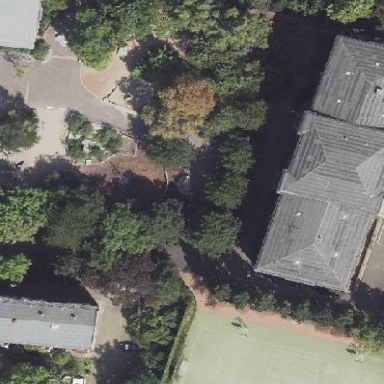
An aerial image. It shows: School.